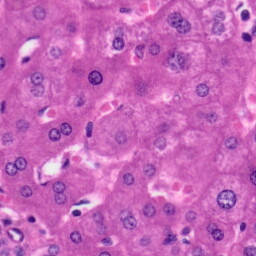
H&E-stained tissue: Liver